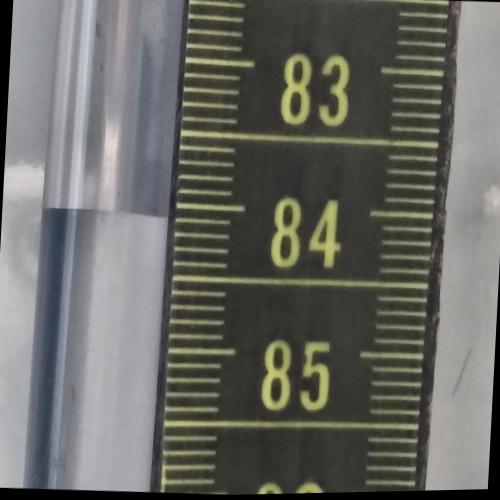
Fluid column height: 84.1 cm